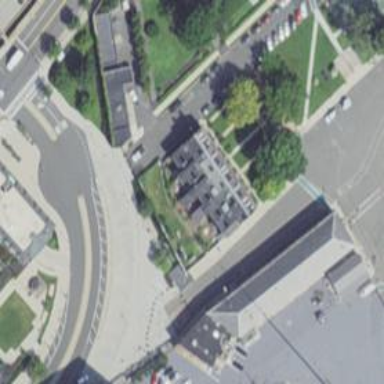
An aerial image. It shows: Building with hipped roof in grey color.